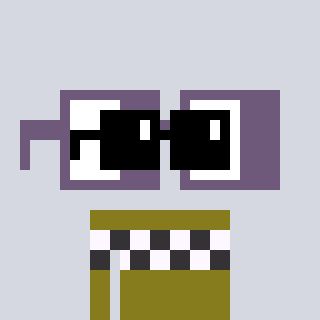
a pixel art character with square black sunglasses, a glasses-shaped head and a gunk-colored body on a cool background